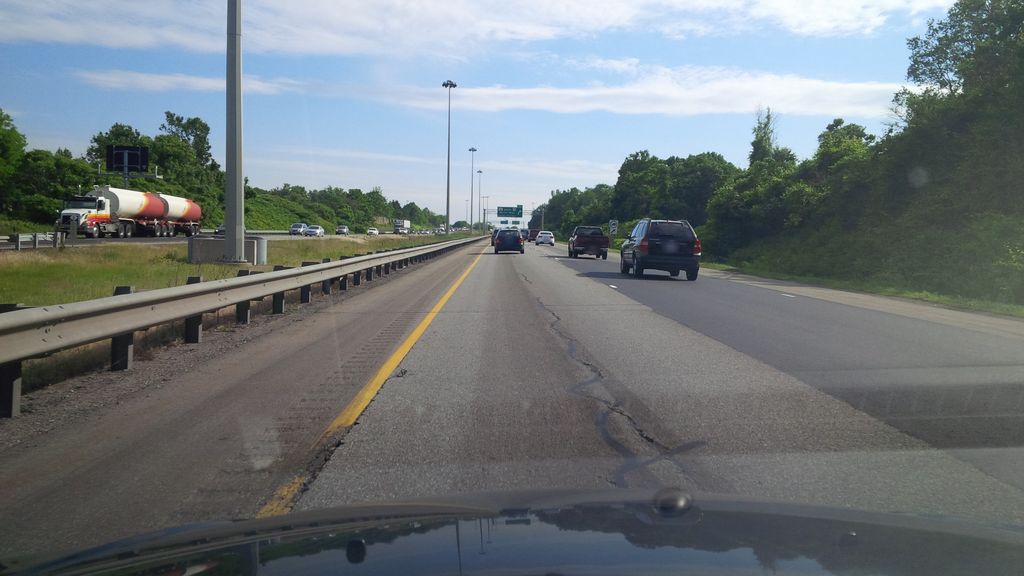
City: hamilton